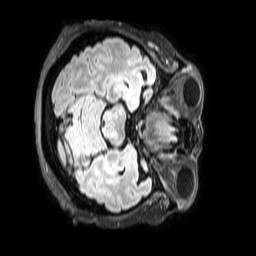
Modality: FLAIR
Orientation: axial
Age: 62
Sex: female
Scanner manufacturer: philips
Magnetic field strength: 3 T
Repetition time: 4.8 s
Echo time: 0.2795 s